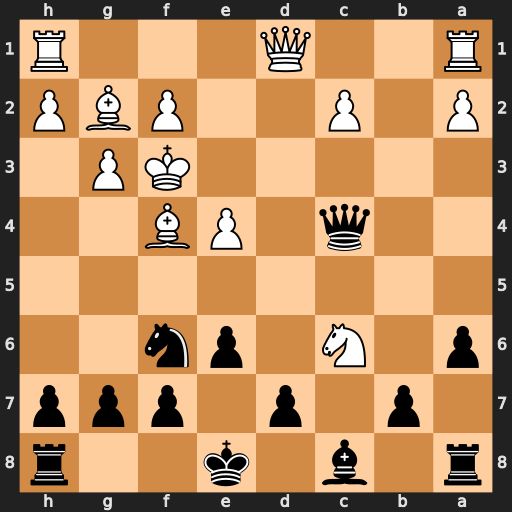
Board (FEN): r1b1k2r/1p1p1ppp/p1N1pn2/8/2q1PB2/5KP1/P1P2PBP/R2Q3R
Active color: b
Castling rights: kq
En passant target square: -
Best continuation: Qxe4#